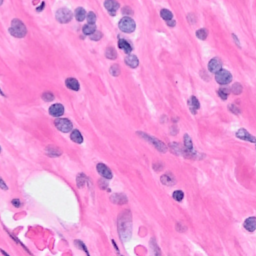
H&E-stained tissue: Breast